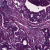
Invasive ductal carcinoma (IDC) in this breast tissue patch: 1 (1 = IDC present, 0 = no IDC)